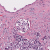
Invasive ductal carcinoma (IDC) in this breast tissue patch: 1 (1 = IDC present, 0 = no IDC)